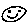
Label: smiley face